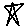
Label: star